Interaction volume radius: 10 \u00c5
Interaction volume height: 15 \u00c5
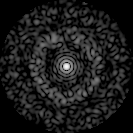
Disorder parameter: 0.8067